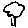
Label: tree